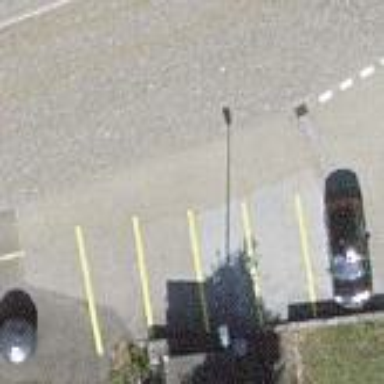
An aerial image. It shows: Paved parking area.